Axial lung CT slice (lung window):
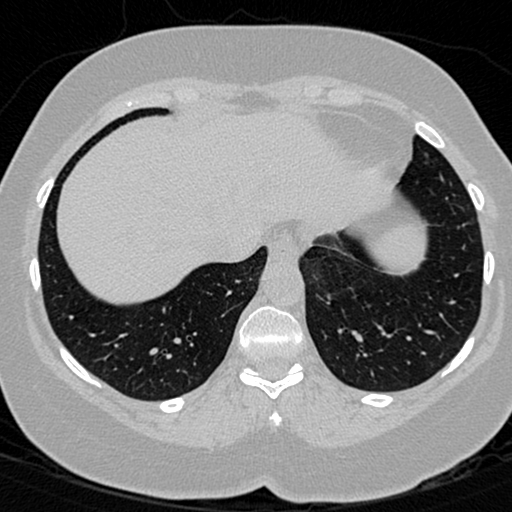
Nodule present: no